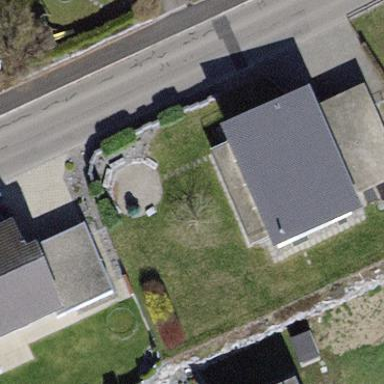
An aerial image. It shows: House with skillion roof shape.